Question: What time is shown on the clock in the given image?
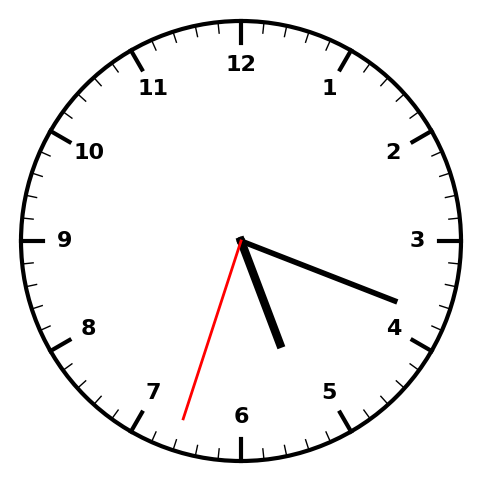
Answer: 05:18:33